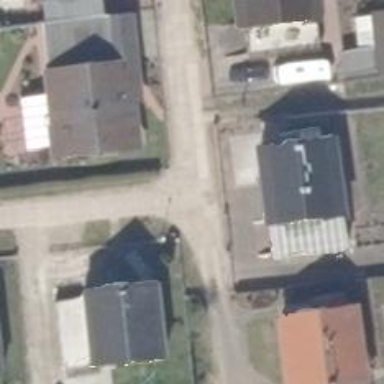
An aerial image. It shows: Residential concrete road with no sidewalk.